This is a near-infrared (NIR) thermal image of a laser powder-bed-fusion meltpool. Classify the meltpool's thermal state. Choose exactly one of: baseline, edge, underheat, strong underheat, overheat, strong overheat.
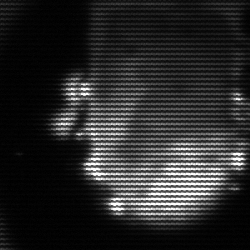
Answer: baseline